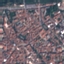
Land use / land cover class: Residential